Field crop: tomato
Growth stage: 1
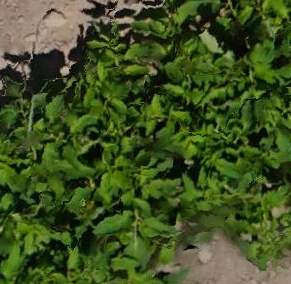
Species: tomato